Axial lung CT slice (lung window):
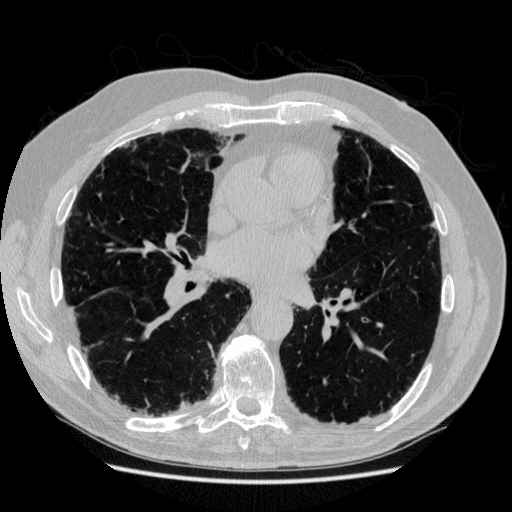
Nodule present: no